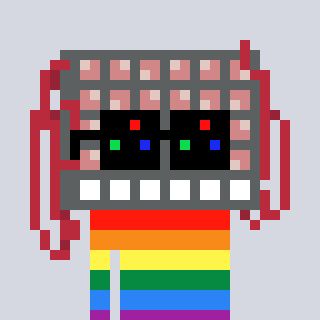
a pixel art character with square black sunglasses, a turing-shaped head and a blue-colored body on a cool background